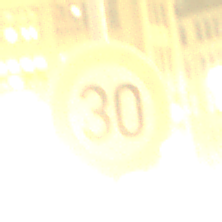
Verkehrszeichen: Geschwindigkeit30
Umgebung: Outdoor, Urban
Tageszeit: Night
Wetter: Overcast
Licht: Artificial
Jahreszeit: NotSpecified
Kontrast: MediumContrast